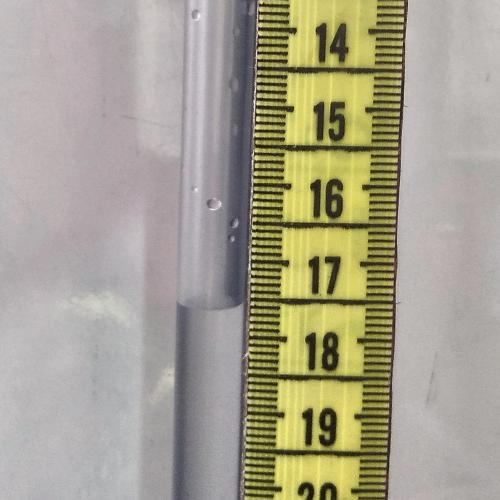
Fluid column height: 17.6 cm